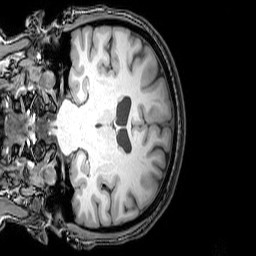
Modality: T1w
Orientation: coronal
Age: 26
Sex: female
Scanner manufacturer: philips
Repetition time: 0.008144 s
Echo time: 0.00373 s